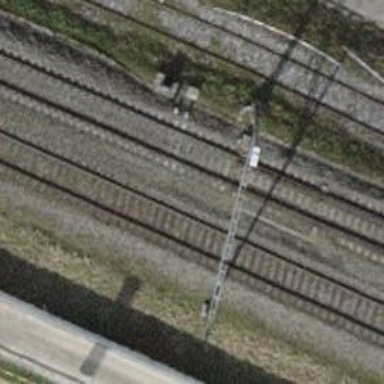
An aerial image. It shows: Railway switch.